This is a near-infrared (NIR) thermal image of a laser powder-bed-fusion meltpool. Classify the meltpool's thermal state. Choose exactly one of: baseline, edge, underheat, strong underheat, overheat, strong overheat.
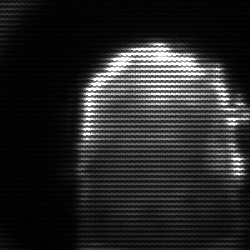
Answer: baseline